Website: macys
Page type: gifting
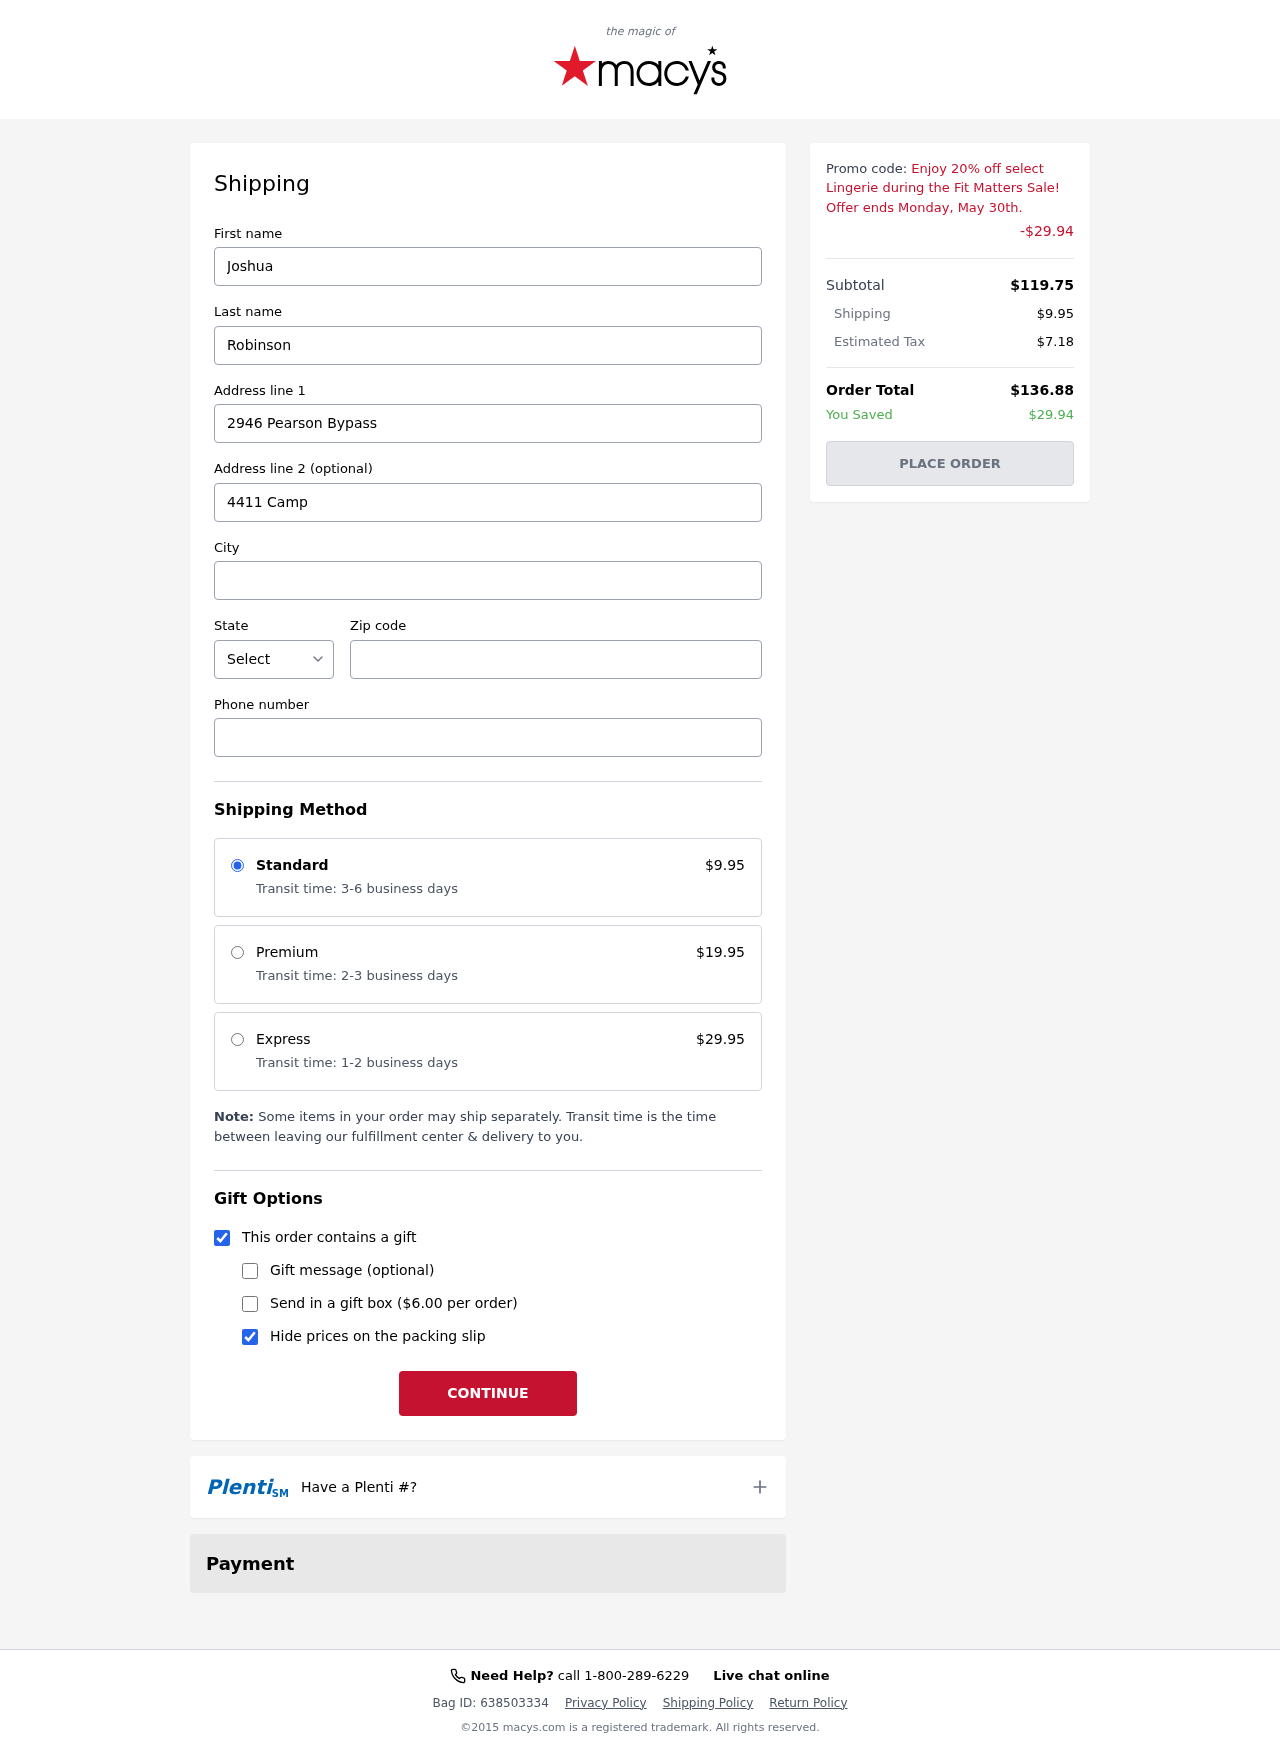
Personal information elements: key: PII_CITY
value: South Robert
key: PII_FIRSTNAME
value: Joshua
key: PII_LASTNAME
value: Robinson
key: PII_PHONE
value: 4998278174
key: PII_POSTCODE
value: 87888
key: PII_STATE_ABBR
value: KY
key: PII_STREET
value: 2946 Pearson Bypass
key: PII_STREET2
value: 4411 Campbell Ferry Apt. 500
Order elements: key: ORDER_SHIPPING_COST
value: $9.95
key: ORDER_DISCOUNT
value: -$29.94
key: ORDER_SUBTOTAL
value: $119.75
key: ORDER_TAX
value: $7.18
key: ORDER_TOTAL
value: $136.88
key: ORDER_SAVINGS
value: $29.94